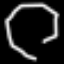
Label: octagon